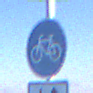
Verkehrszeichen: Radweg
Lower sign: RichtungsangabeDurchPfeile8
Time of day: MorningAfternoon
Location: Outdoor (Nature)
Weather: PartlyCloudy
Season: NotSpecified
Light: Natural